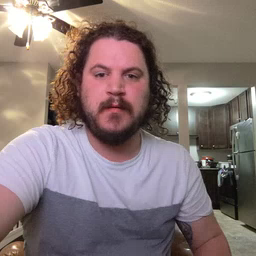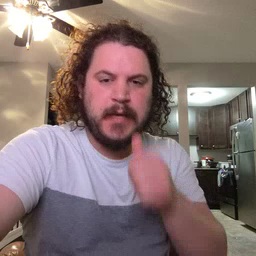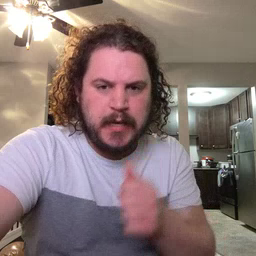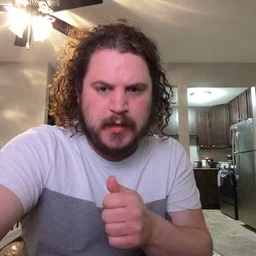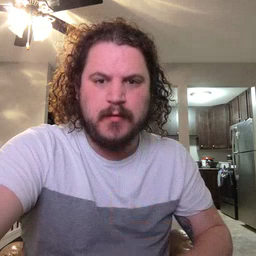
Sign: hide